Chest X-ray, AP view. Patient: 57 years old, sex F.
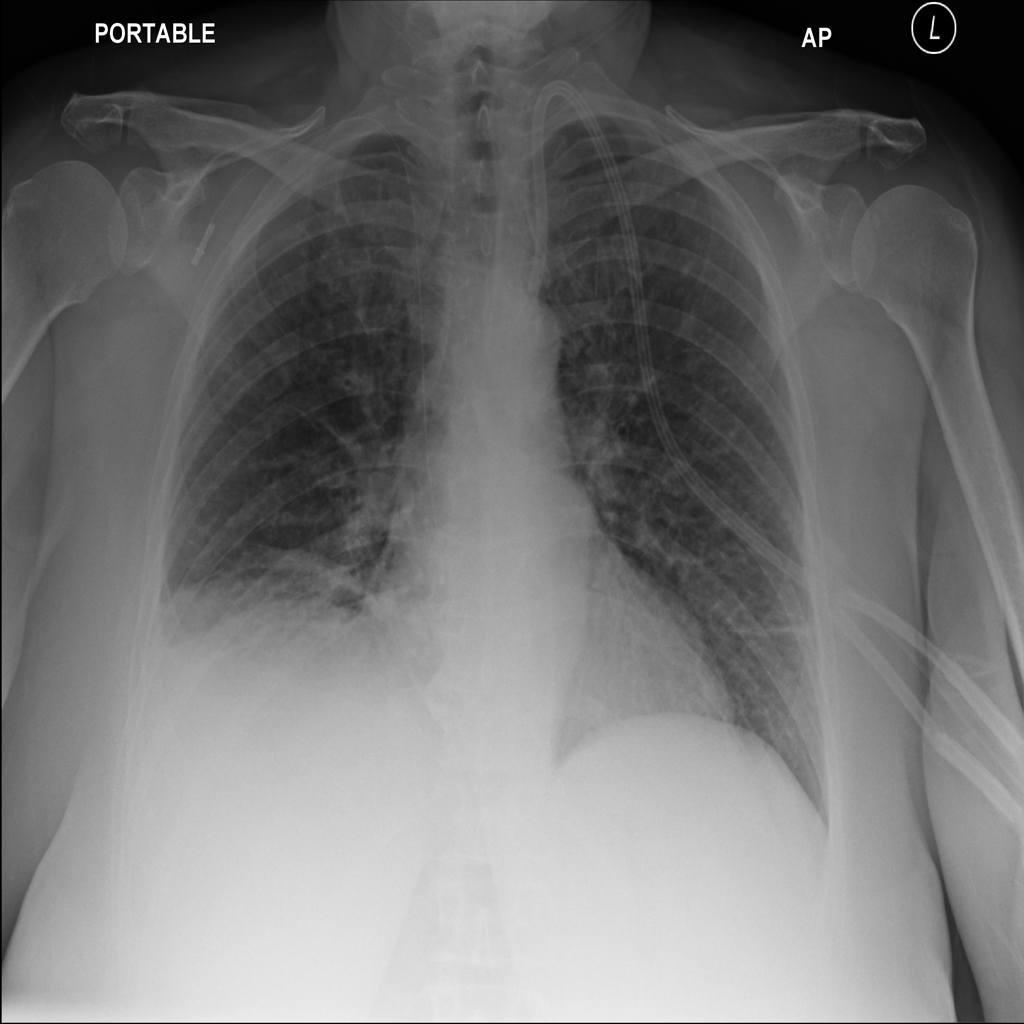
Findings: Edema